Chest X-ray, AP view. Patient: 65 years old, sex F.
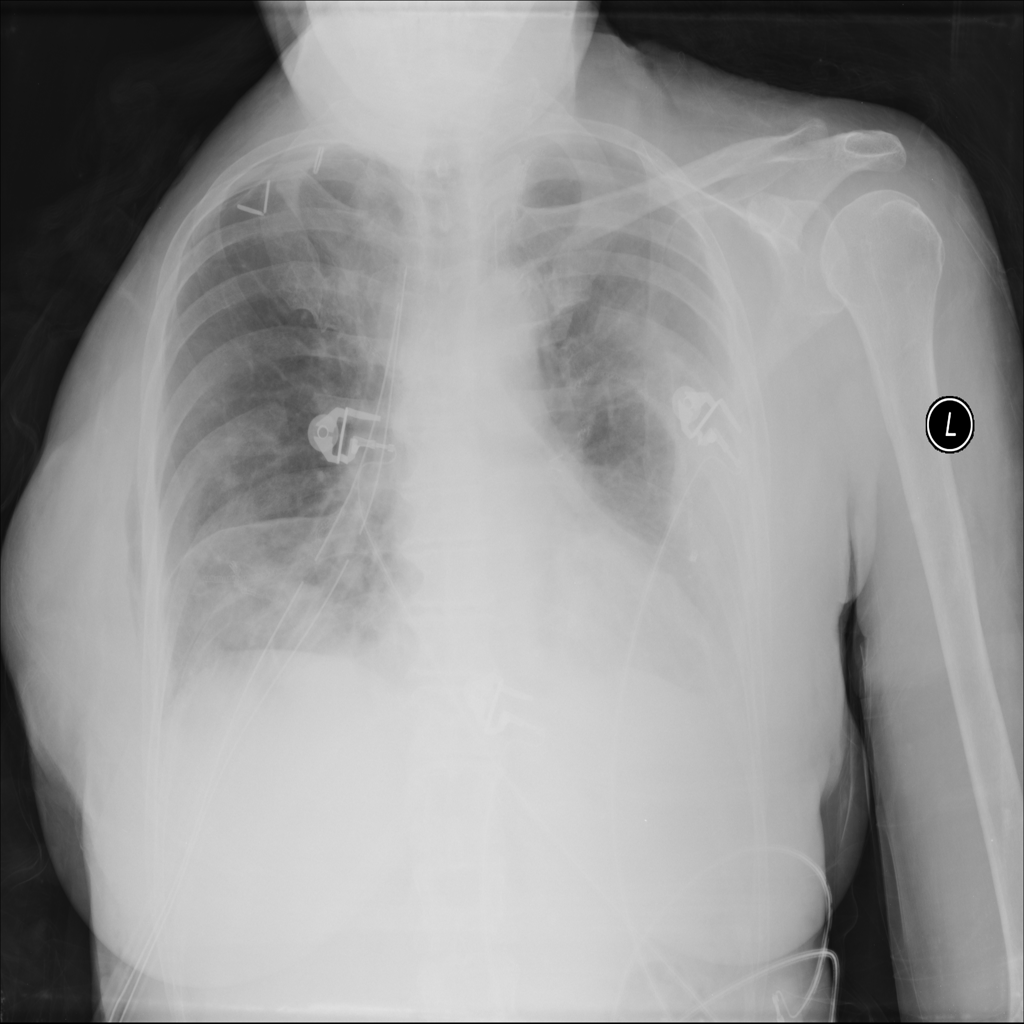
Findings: Pneumothorax